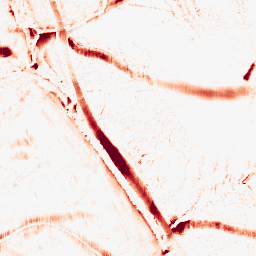
Category: morphological
Decomposition family: morphological_ellipse
Decomposition parameters: operation: opening
width: 20
height: 10
Upsampling method: quintic
Upsampling parameters: scale: 4
Upsampling scale: 4